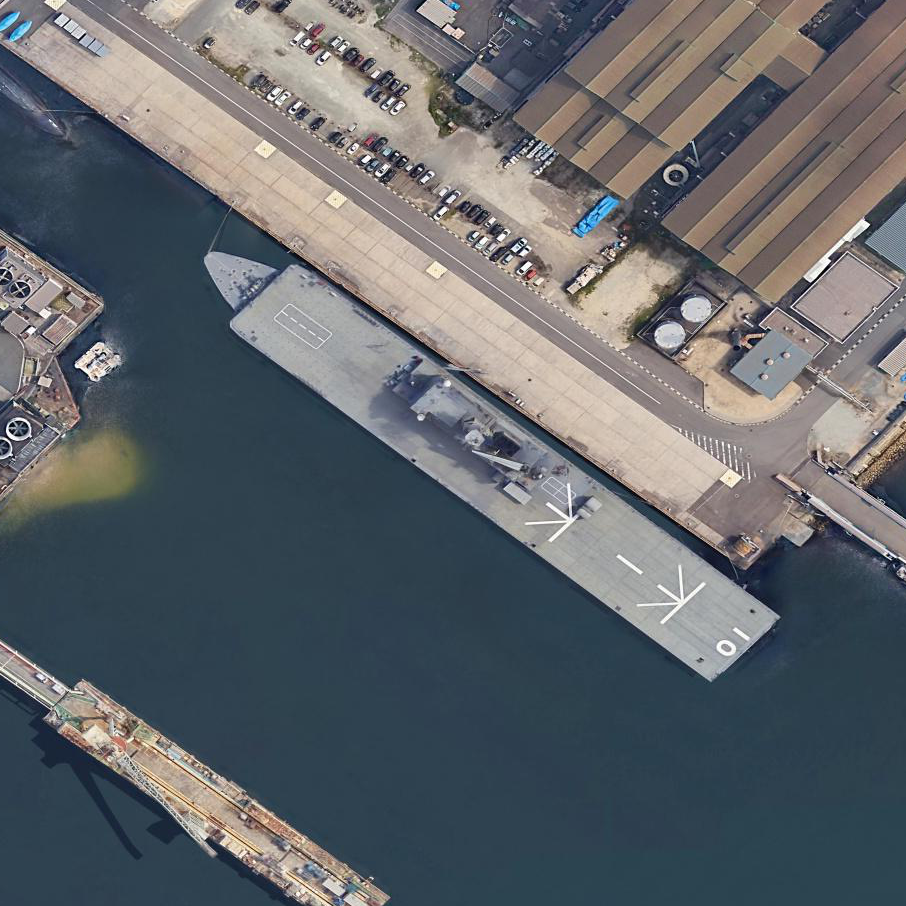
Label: Osumi-class_landing_ship